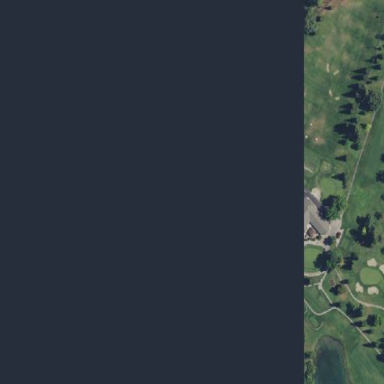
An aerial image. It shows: Golf course.